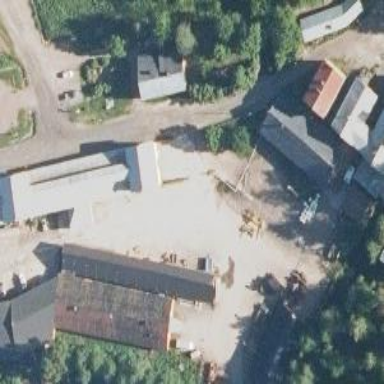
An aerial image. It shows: Veterinary facility.